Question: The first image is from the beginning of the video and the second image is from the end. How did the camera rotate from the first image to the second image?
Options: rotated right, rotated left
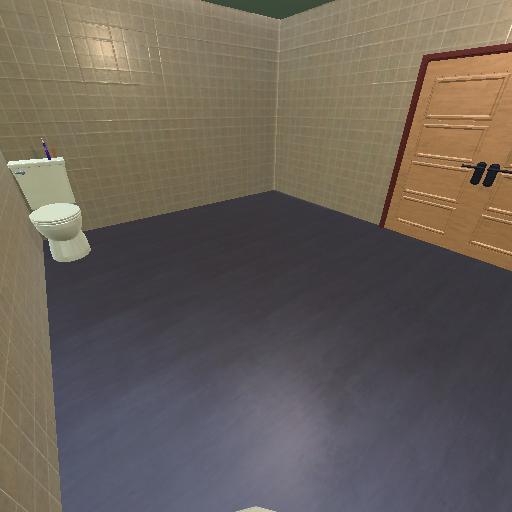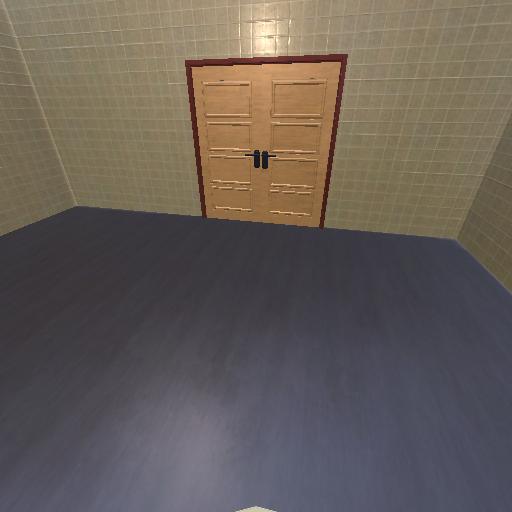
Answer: rotated right